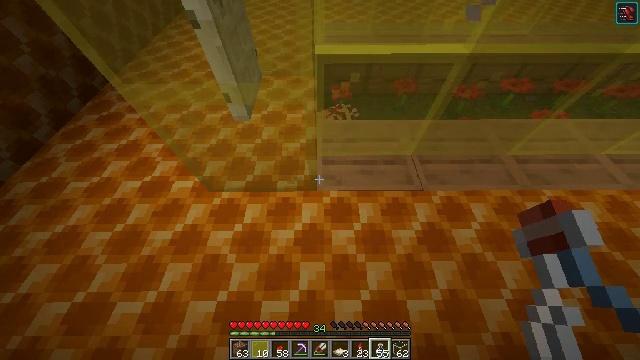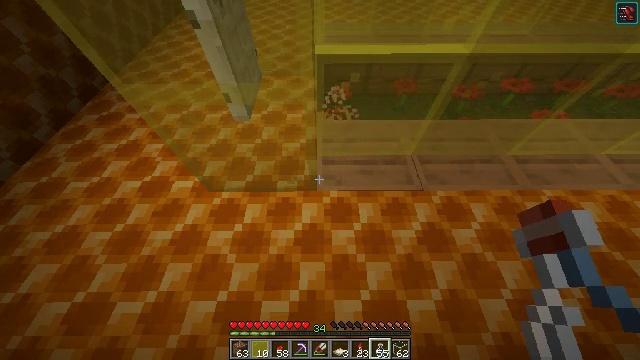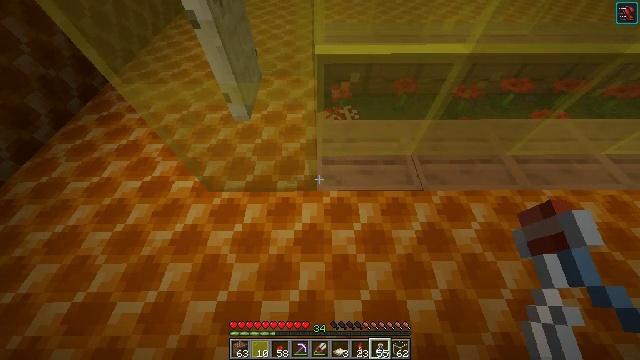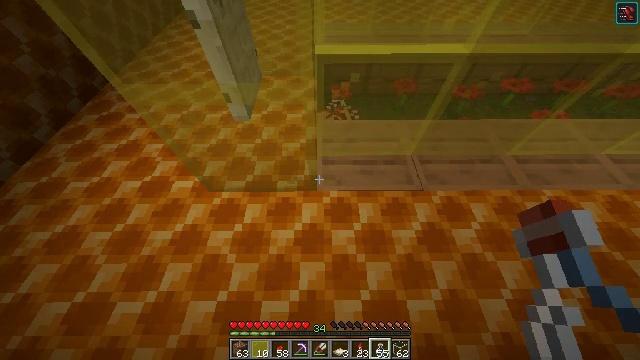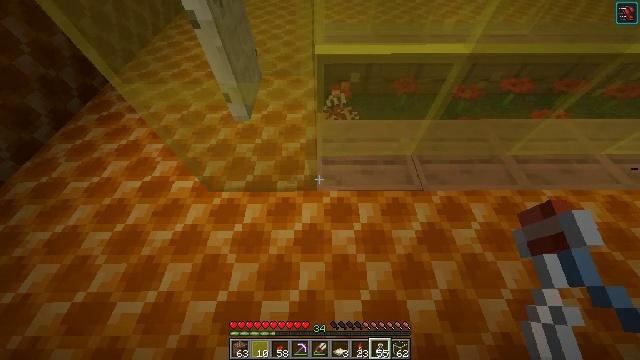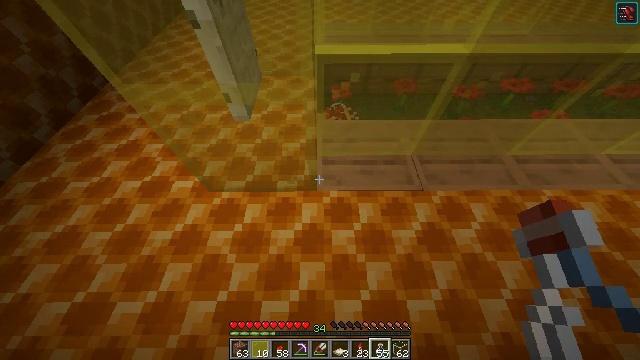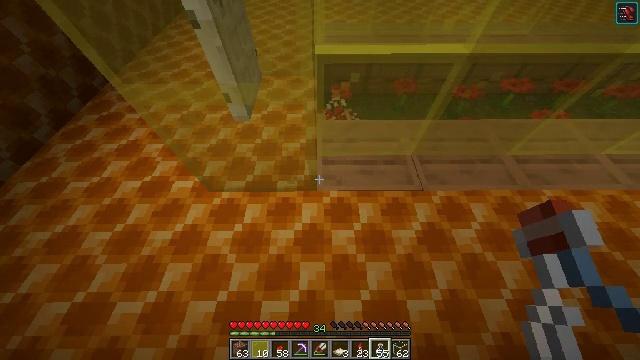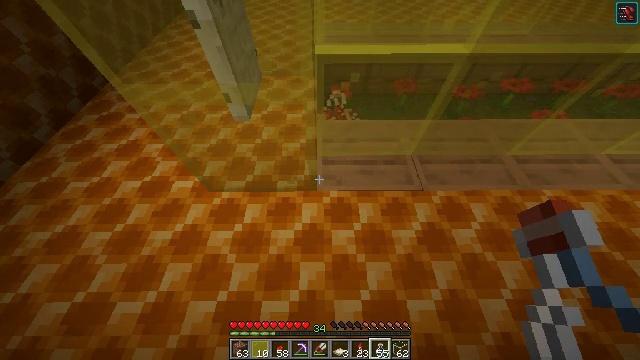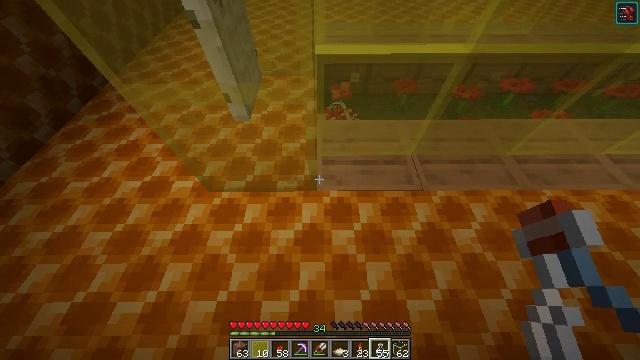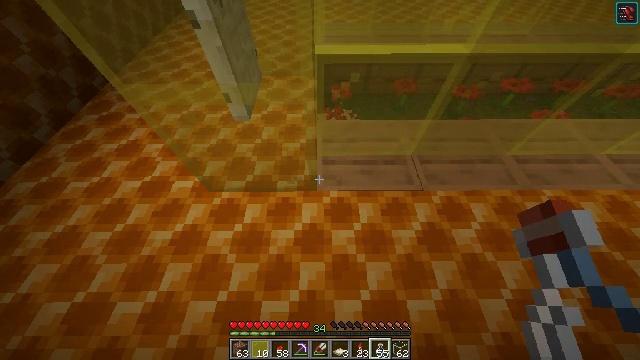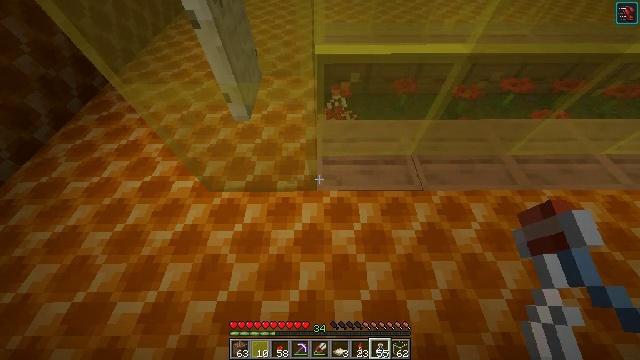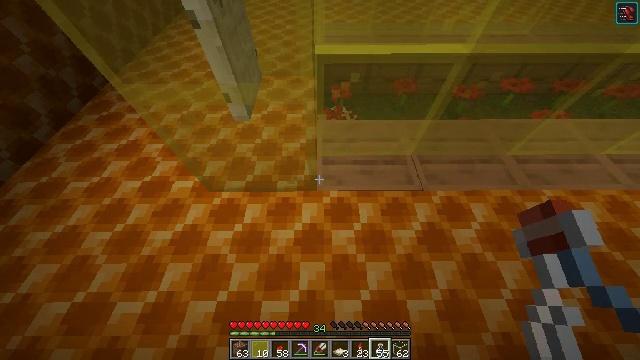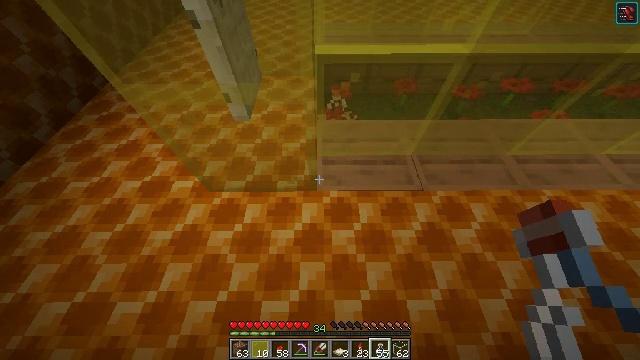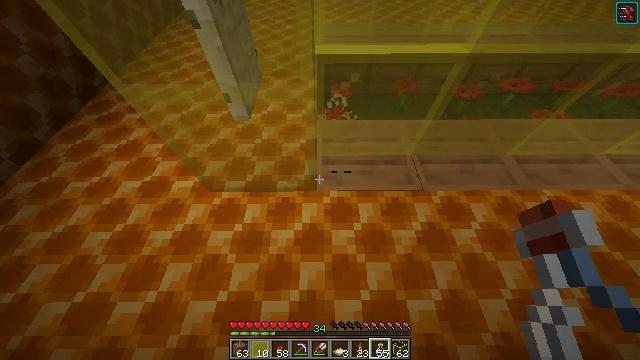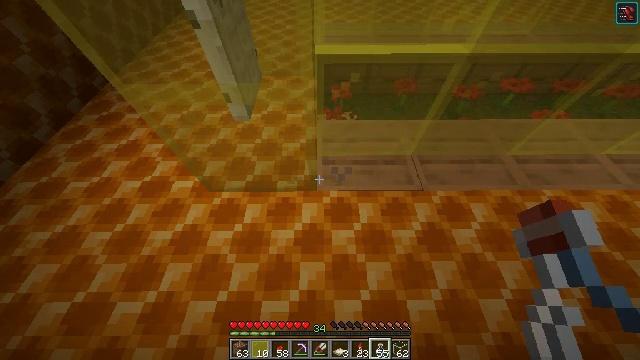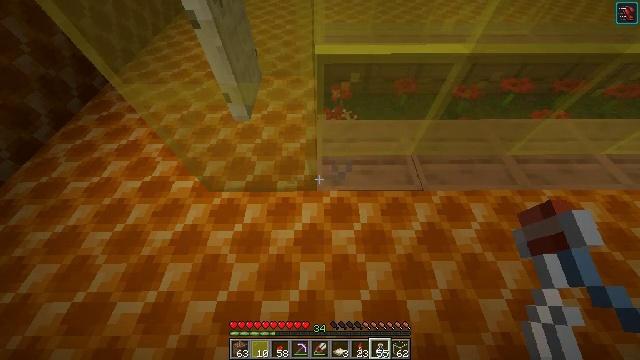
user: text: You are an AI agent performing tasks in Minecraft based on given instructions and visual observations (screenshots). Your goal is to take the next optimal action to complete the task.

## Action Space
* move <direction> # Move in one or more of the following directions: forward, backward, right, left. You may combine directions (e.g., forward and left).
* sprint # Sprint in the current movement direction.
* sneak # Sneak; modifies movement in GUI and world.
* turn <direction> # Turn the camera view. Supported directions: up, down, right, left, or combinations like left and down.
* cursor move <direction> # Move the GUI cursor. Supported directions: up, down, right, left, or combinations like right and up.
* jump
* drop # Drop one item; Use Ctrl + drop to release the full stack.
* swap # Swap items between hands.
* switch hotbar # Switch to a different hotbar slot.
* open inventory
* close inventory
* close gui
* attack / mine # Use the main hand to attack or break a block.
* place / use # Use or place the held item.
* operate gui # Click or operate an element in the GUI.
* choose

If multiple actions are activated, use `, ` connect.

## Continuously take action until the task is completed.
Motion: motion action
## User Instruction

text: Break the yellow stained glass.
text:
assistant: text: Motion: no_op
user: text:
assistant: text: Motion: no_op
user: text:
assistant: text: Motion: no_op
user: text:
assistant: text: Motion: no_op
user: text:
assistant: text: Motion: no_op
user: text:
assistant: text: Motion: no_op
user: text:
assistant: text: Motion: no_op
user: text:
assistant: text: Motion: no_op
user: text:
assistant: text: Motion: no_op
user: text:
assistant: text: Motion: no_op
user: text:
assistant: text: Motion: no_op
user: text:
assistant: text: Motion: no_op
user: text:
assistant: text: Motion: no_op
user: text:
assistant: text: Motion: no_op
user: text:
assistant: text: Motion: no_op
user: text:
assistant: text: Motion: no_op
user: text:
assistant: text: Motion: no_op
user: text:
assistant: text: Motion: no_op
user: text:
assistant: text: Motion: no_op
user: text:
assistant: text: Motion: no_op
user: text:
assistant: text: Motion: no_op
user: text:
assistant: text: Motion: no_op
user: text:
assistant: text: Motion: no_op
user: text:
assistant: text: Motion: no_op
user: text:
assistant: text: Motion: no_op
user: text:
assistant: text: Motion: no_op
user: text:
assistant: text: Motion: no_op
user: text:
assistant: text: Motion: no_op
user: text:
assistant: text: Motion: no_op
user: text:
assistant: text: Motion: no_op